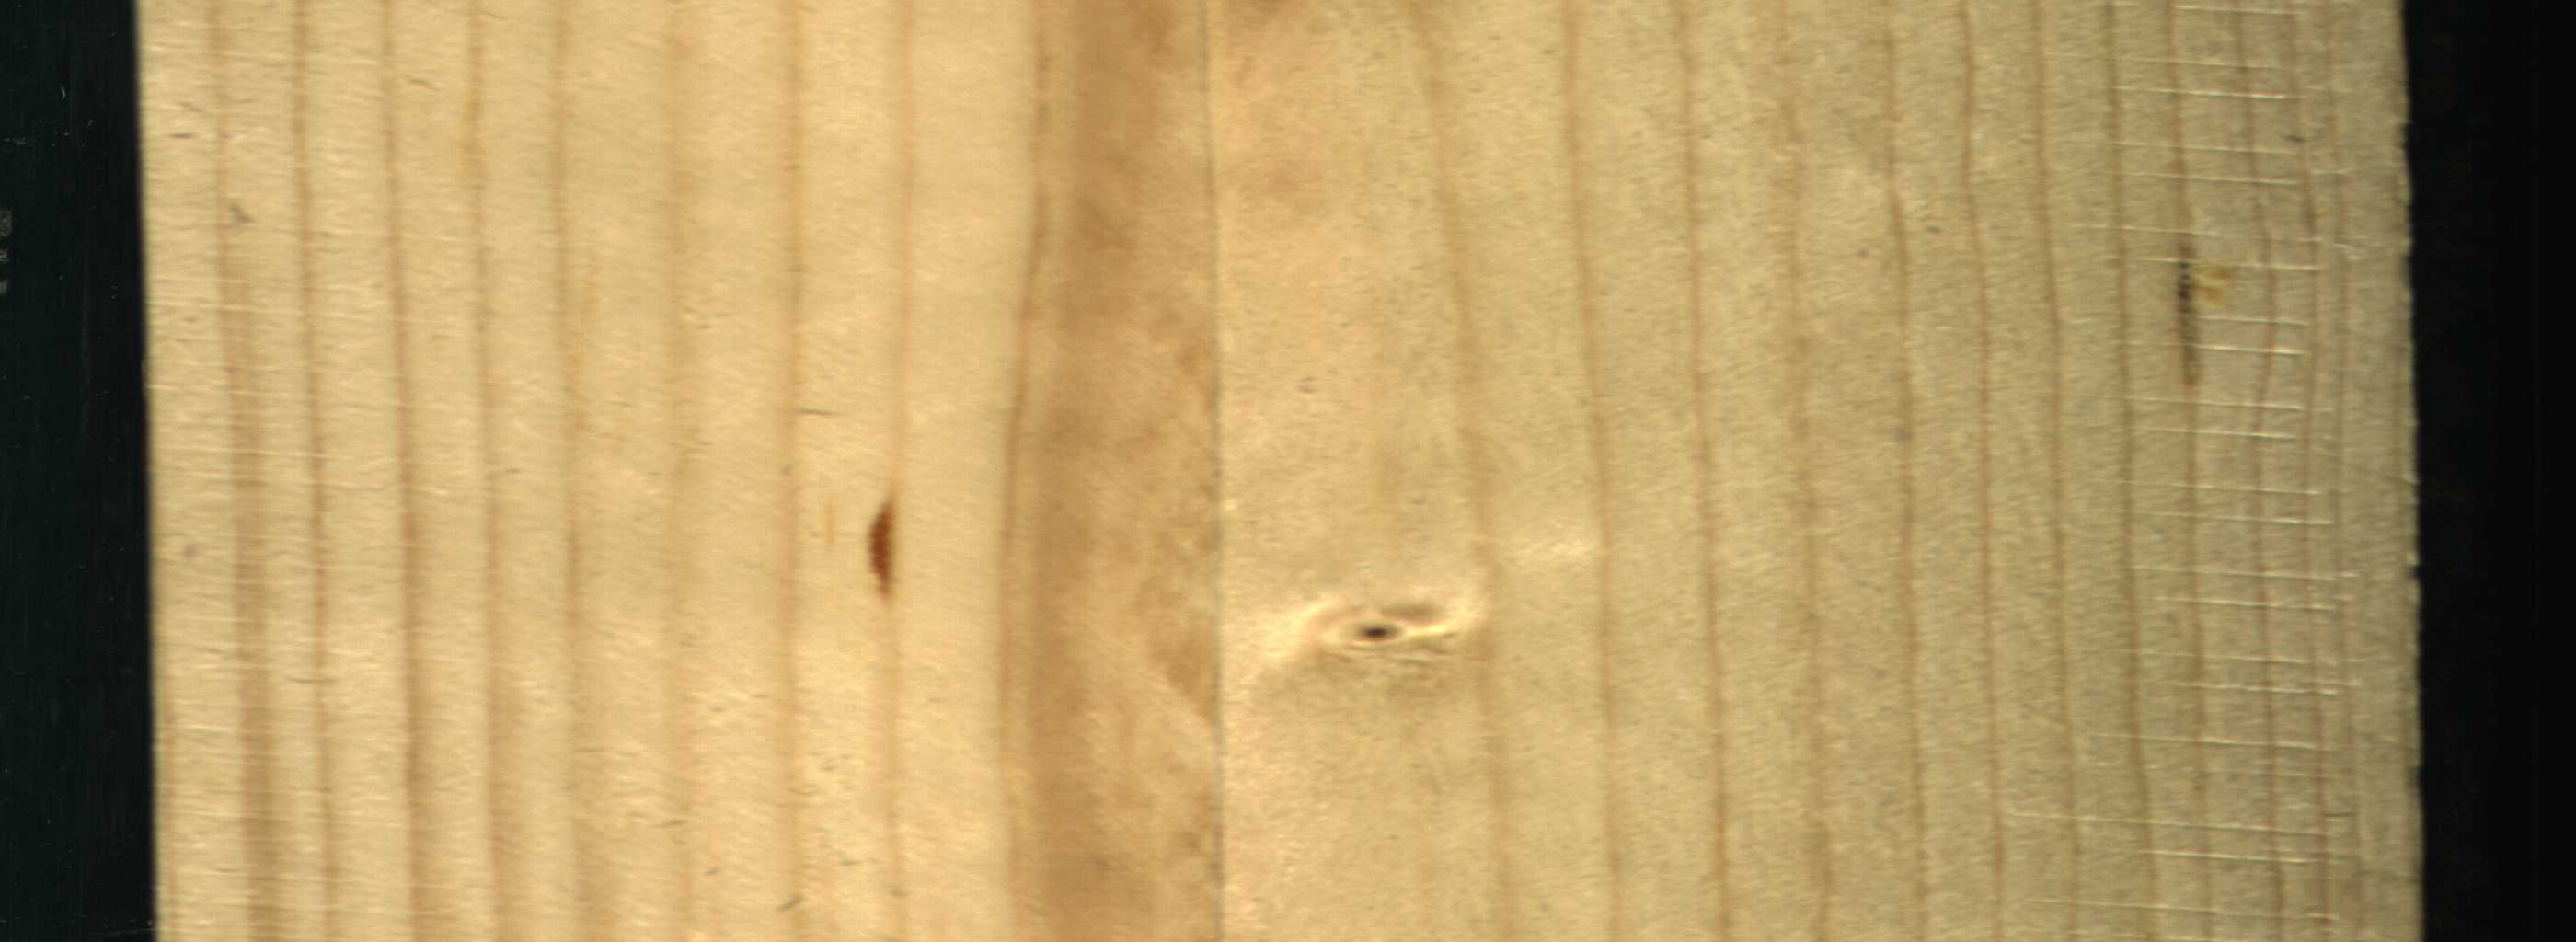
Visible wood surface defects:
resin
resin
Live_Knot